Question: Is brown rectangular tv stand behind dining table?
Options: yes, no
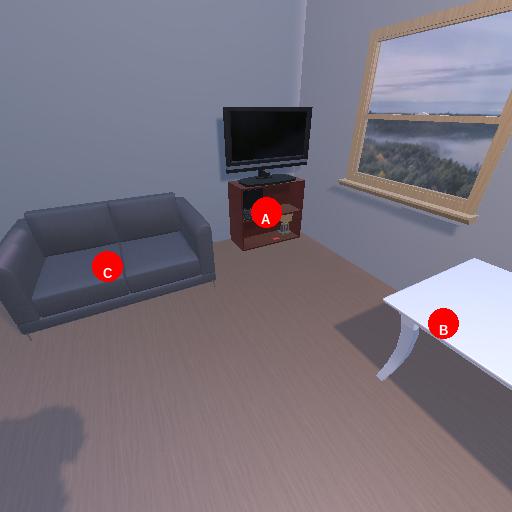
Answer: yes